Question: I want to print the numbers in excel file when a string is in the cell of the column and when there is nothing in the cell print the previous number.
Now as the string is present in the 8th row of the column A the value 3 will be incremented and will be 4 and as the 9th row of the column A is empty so it will print 4 again and so on..
any ideas?Because it takes alot of time manually..
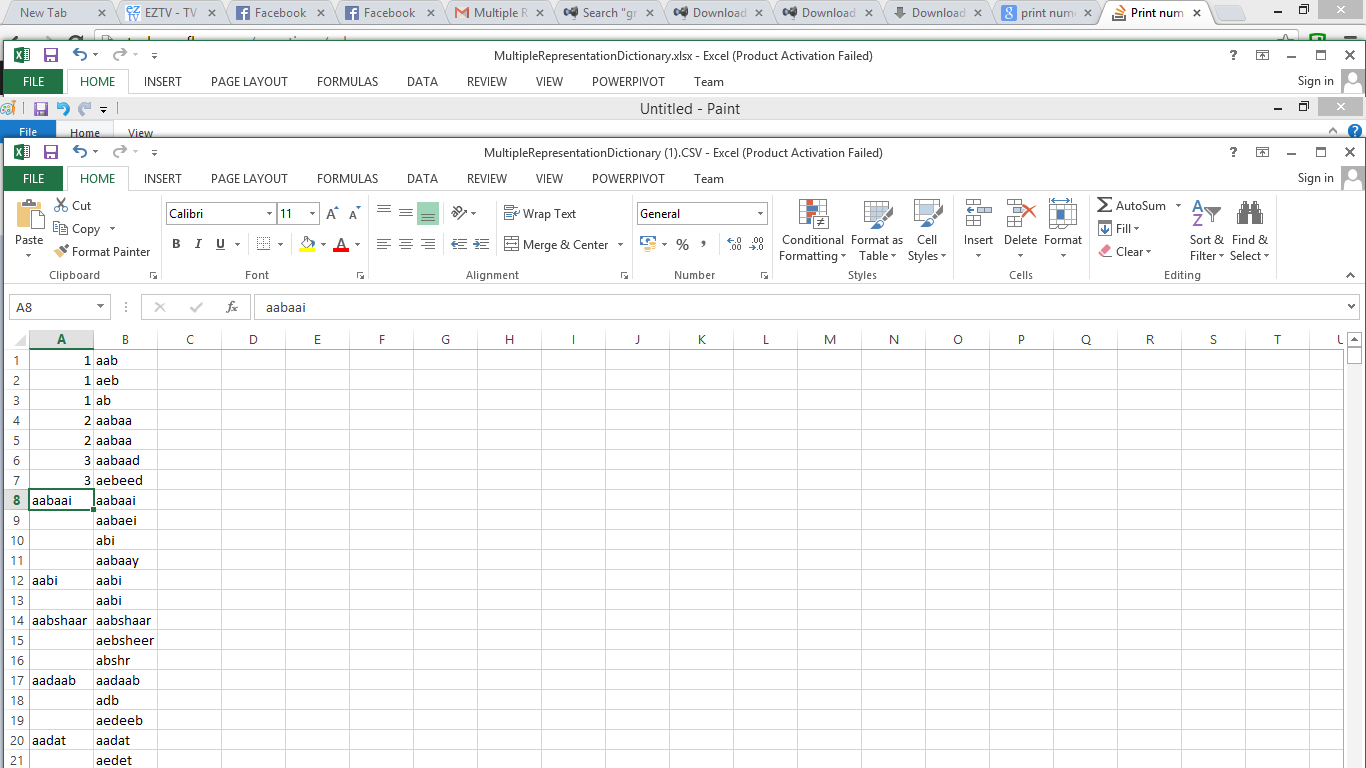
Answer: Hi here's a method that will do what you exactly asked for.. And it is important to save it with another name because the file is already open and cannot be saved, use xls format to save, if you try xlsx format to save with then your file will be corrupted, gotta sleep cause i have work in the morning.
Please do mark this as an answer if it helped to solve your problem.
'''
public static void ReadExcel()
{
var excelObject = new Microsoft.Office.Interop.Excel.Application();
Workbook workbook;
Worksheet worksheet;
Range range;
workbook = excelObject.Workbooks.Open("C:\Book1.xlsx", 0, true, 5, "", "", true, Microsoft.Office.Interop.Excel.XlPlatform.xlWindows, " ", false, false, 0, true, 1, 0);
var sheet = workbook.Worksheets;
worksheet = (Worksheet)sheet.get_Item(1);
var last = worksheet.Cells.SpecialCells(XlCellType.xlCellTypeLastCell, Type.Missing);
var usedRange = worksheet.get_Range("B1", last);
var lastNumber = 0;
for (var i = 1; i <= usedRange.Count; i++)
{
range = (Range)worksheet.Cells[i, 1];
var strData = "";
try
{
strData = range.Value2.ToString();
if (Regex.IsMatch(strData, @"^[a-zA-Z]+$"))
{
lastNumber++;
}
else
{
var temp = 0;
int.TryParse(range.Value2.ToString(), out temp);
if (temp > lastNumber)
lastNumber = temp;
}
}
catch (Exception ee)
{
if (range.Value2 == null)
{
if (lastNumber == 0)
lastNumber++;
range.Value2 = lastNumber;
}
}
}
workbook.SaveAs("C:\tempBook.xls", true);
workbook.Close();
}
'''